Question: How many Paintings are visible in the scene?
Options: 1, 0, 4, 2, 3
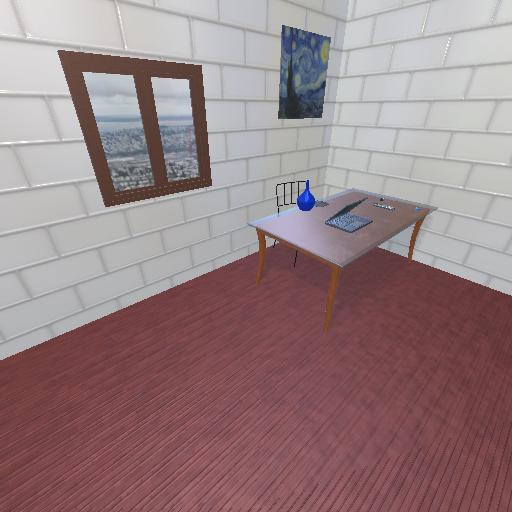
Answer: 1